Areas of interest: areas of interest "Water Sports Center"
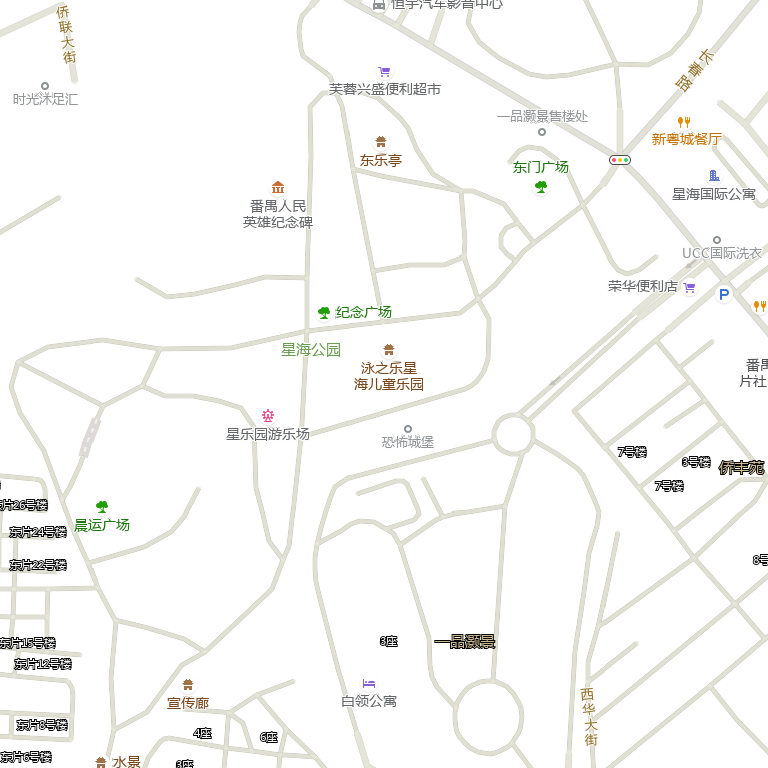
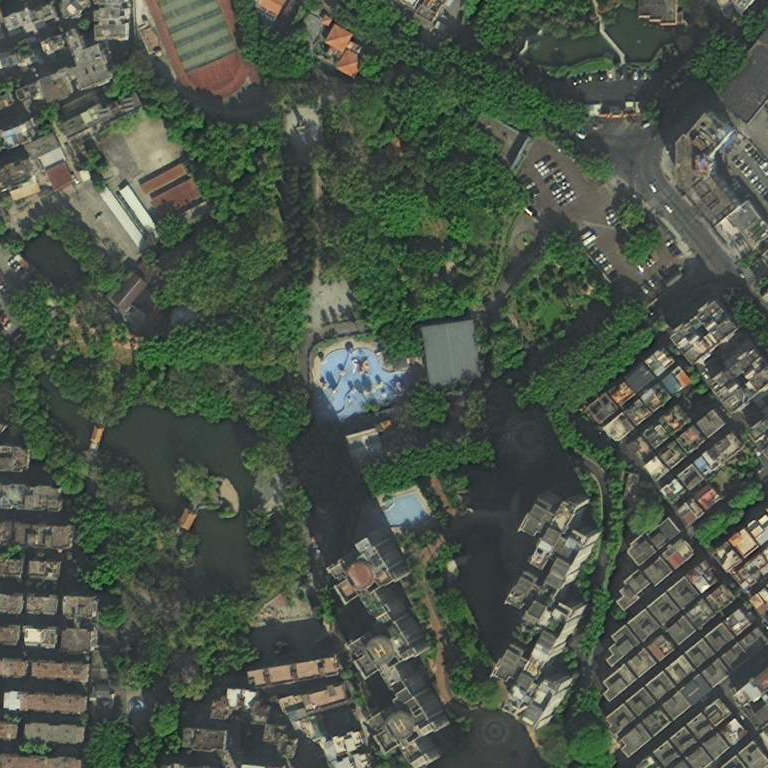